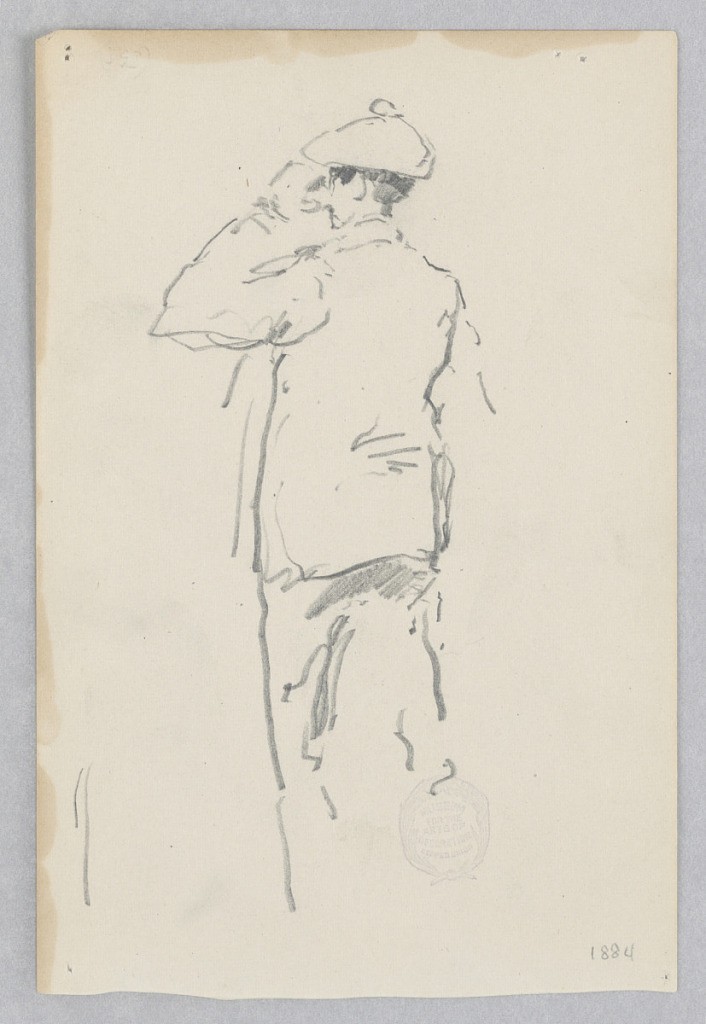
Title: Man
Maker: Robert Frederick Blum, American, 1857–1903
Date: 1884
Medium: Graphite on wove paper
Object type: Drawing
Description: Sketch of a male figure wearing a cap.